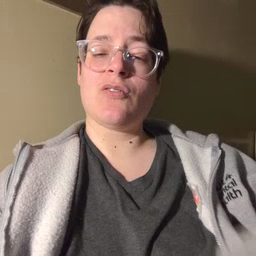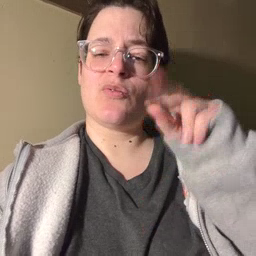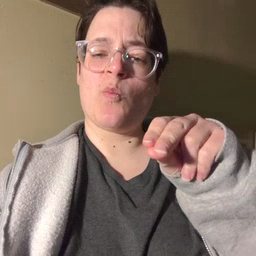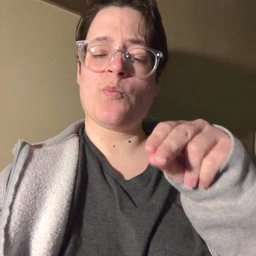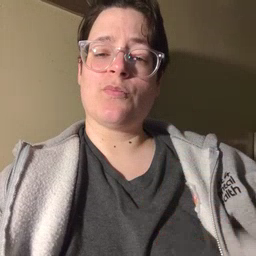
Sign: no